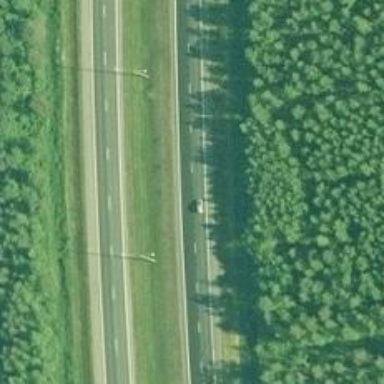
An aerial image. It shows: Bridge over motorway.